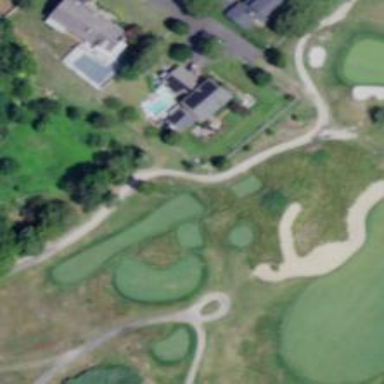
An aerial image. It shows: View of golf hole.